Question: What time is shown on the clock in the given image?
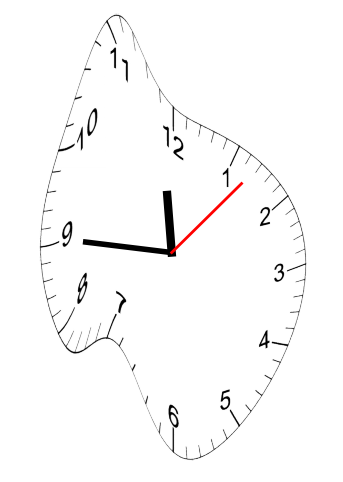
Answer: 11:45:07